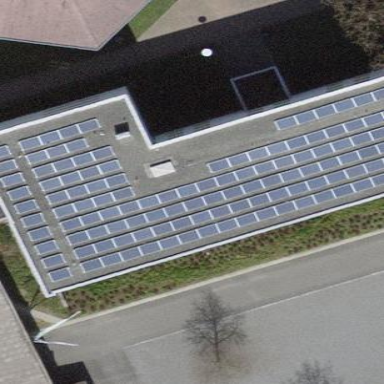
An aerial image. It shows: Solar power generator utilizing photovoltaic technology with solar photovoltaic panels.